Question: In my Xaml I'm binding some data from a wcf. I don't know how to add some table headers to the columns. Also the data in the columns is not well aligned, I'm thinking it's because of the ColumnDefinition Width="auto".
I want the columns to be aligned like in the example

'''
<ListView Margin="120,30,0,120" ItemsSource="{Binding MainViewModel}"
Grid.Row="1">
<ListView.ItemTemplate>
<DataTemplate>
<Grid Width="500" VerticalAlignment="Center">
<Grid.ColumnDefinitions>
<ColumnDefinition Width="auto" />
<ColumnDefinition Width="auto" />
<ColumnDefinition Width="auto" />
<ColumnDefinition Width="auto" />
<ColumnDefinition Width="auto" />
<ColumnDefinition Width="auto" />
<ColumnDefinition Width="auto" />
</Grid.ColumnDefinitions>
<Grid.Resources>
<Style TargetType="TextBlock">
<Setter Property="Margin" Value="5,0" />
</Style>
</Grid.Resources>
<TextBlock Grid.Column="0" Text="{Binding Data, Mode=TwoWay}"/>
<TextBlock Grid.Column="1" Text="{Binding Year, Mode=TwoWay}" />
<TextBlock Grid.Column="2" Text="{Binding Month, Mode=TwoWay}" />
<TextBlock Grid.Column="3" Text="{Binding Weekday, Mode=TwoWay}" />
<TextBlock Grid.Column="4" Text="{Binding Day, Mode=TwoWay}" />
<TextBlock Grid.Column="5" Text="{Binding Data2, Mode=TwoWay}"></TextBlock>
<TextBlock Grid.Column="6" Text="{Binding Data3, Mode=TwoWay}"></TextBlock>
</Grid>
</DataTemplate>
</ListView.ItemTemplate>
</ListView>
'''
Since my trial and error failed, any help is well appreciated! Thanks
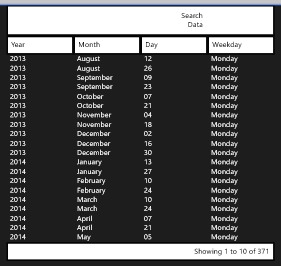
Answer: To be able to style your 'ListView' entirely, you should modify 'ListView.ItemContainerStyle', 'ListView.ItemTemplate' and 'ListView.Template'. Here's an example:
'''
<ListView Margin="120,30,0,120" ItemsSource="{Binding MainViewModel}"
Grid.Row="1">
<ListView.ItemContainerStyle>
<Style TargetType="ListViewItem">
<Setter Property="Template">
<Setter.Value>
<ControlTemplate TargetType="ListViewItem">
<Grid>
<ContentPresenter HorizontalAlignment="{TemplateBinding HorizontalContentAlignment}"
VerticalAlignment="{TemplateBinding VerticalContentAlignment}"
SnapsToDevicePixels="{TemplateBinding SnapsToDevicePixels}" />
</Grid>
</ControlTemplate>
</Setter.Value>
</Setter>
</Style>
</ListView.ItemContainerStyle>
<ListView.ItemTemplate>
<DataTemplate>
<Grid Width="500" VerticalAlignment="Center">
<Grid.ColumnDefinitions>
<ColumnDefinition Width="1*" />
<ColumnDefinition Width="1*" />
<ColumnDefinition Width="1*" />
<ColumnDefinition Width="1*" />
<ColumnDefinition Width="1*" />
<ColumnDefinition Width="1*" />
<ColumnDefinition Width="1*" />
</Grid.ColumnDefinitions>
<Grid.Resources>
<Style TargetType="TextBlock">
<Setter Property="Margin" Value="5,0" />
<Setter Property="Foreground" Value="White" />
</Style>
<Style TargetType="Border">
<Setter Property="BorderThickness" Value="1" />
<Setter Property="BorderBrush" Value="LightGray" />
<Setter Property="Background" Value="DarkGray" />
</Style>
</Grid.Resources>
<Border Grid.Column="0" >
<TextBlock Text="{Binding Data, Mode=TwoWay}" />
</Border>
<Border Grid.Column="1" >
<TextBlock Text="{Binding Year, Mode=TwoWay}" />
</Border>
<Border Grid.Column="2" >
<TextBlock Text="{Binding Month, Mode=TwoWay}" />
</Border>
<Border Grid.Column="3" >
<TextBlock Text="{Binding Weekday, Mode=TwoWay}" />
</Border>
<Border Grid.Column="4" >
<TextBlock Text="{Binding Day, Mode=TwoWay}" />
</Border>
<Border Grid.Column="5" >
<TextBlock Text="{Binding Data2, Mode=TwoWay}" />
</Border>
<Border Grid.Column="6" >
<TextBlock Text="{Binding Data3, Mode=TwoWay}" />
</Border>
</Grid>
</DataTemplate>
</ListView.ItemTemplate>
<ListView.Template>
<ControlTemplate>
<Grid HorizontalAlignment="Left">
<Grid.RowDefinitions>
<RowDefinition Height="Auto"/>
<RowDefinition Height="*"/>
</Grid.RowDefinitions>
<Grid Grid.Row="0" Width="500" VerticalAlignment="Center">
<Grid.ColumnDefinitions>
<ColumnDefinition Width="1*" />
<ColumnDefinition Width="1*" />
<ColumnDefinition Width="1*" />
<ColumnDefinition Width="1*" />
<ColumnDefinition Width="1*" />
<ColumnDefinition Width="1*" />
<ColumnDefinition Width="1*" />
</Grid.ColumnDefinitions>
<Grid.Resources>
<Style TargetType="TextBlock">
<Setter Property="Margin" Value="5,0" />
<Setter Property="Foreground" Value="White" />
<Setter Property="FontWeight" Value="Bold" />
</Style>
<Style TargetType="Border">
<Setter Property="BorderThickness" Value="1" />
<Setter Property="BorderBrush" Value="LightGray" />
<Setter Property="Background" Value="MidnightBlue" />
</Style>
</Grid.Resources>
<Border Grid.Column="0">
<TextBlock >Data</TextBlock>
</Border>
<Border Grid.Column="1">
<TextBlock >Year</TextBlock>
</Border>
<Border Grid.Column="2">
<TextBlock >Month</TextBlock>
</Border>
<Border Grid.Column="3">
<TextBlock >Weekday</TextBlock>
</Border>
<Border Grid.Column="4">
<TextBlock >Day</TextBlock>
</Border>
<Border Grid.Column="5">
<TextBlock >Data2</TextBlock>
</Border>
<Border Grid.Column="6">
<TextBlock >Data3</TextBlock>
</Border>
</Grid>
<ItemsPresenter Grid.Row="1"></ItemsPresenter>
</Grid>
</ControlTemplate>
</ListView.Template>
</ListView>
'''
Screen shot: